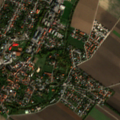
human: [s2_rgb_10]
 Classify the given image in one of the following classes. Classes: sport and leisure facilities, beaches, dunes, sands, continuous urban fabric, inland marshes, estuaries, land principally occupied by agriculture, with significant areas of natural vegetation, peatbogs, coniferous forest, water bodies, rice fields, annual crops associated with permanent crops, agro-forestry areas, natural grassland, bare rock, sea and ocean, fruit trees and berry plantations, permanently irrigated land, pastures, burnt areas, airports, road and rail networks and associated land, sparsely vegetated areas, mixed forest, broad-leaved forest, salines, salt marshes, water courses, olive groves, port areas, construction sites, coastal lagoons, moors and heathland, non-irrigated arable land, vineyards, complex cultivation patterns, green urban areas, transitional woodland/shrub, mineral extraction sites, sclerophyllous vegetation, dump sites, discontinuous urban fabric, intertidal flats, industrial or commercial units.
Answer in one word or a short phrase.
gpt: discontinuous urban fabric, non-irrigated arable land, land principally occupied by agriculture, with significant areas of natural vegetation